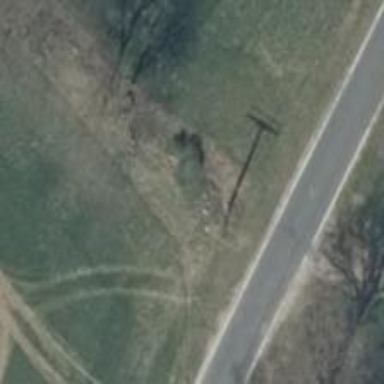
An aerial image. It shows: Power pole.